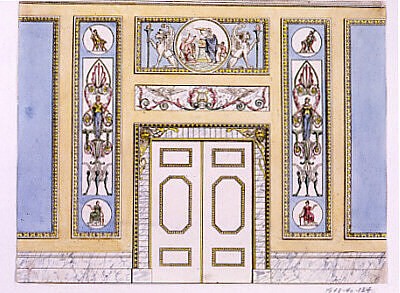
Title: Side Wall with Doorway
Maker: Frederick Crace, English, 1779–1859
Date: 1815–22
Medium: Pen and black ink and watercolors on wove paper
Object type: Drawing
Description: Elevation of a wall with double doors center.  Blue panels with classical motifs above and on either side.